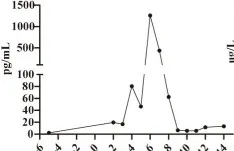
CD19 and CD22 CAR-T cell cocktail therapy for B-ALL. (C), Levels of IL-6 during CAR-T cell therapy.
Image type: pathology (masson_trichrome)